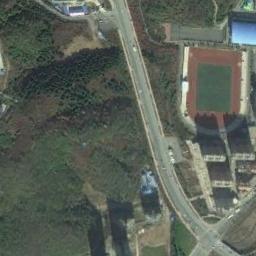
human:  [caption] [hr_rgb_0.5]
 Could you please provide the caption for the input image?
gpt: The track and field are next to the residential area and there is a road to the forest .

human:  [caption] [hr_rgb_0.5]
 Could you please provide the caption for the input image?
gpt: There are many buildings next to the ground track field .

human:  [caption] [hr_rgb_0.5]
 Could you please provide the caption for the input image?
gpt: The ground track field is next to some buildings and a forest is on the other side of a road .

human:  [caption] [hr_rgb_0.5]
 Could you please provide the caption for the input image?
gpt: There's a little track in the upper left corner .

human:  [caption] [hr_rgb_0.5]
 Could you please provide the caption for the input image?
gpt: There are many green trees and a freeway beside the ground track field .